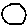
Label: circle